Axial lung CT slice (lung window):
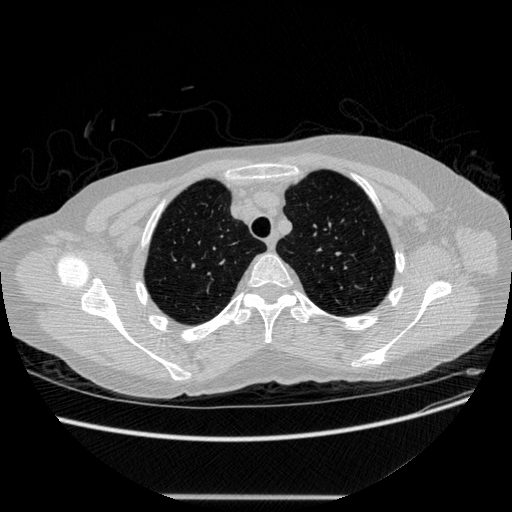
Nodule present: no